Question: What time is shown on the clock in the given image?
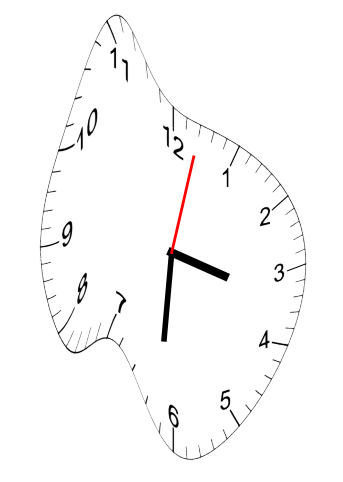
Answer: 03:31:02